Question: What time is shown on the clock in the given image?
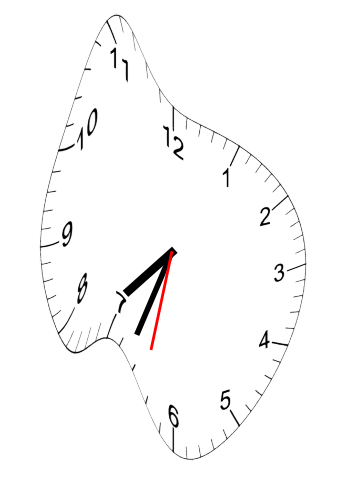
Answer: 07:33:32